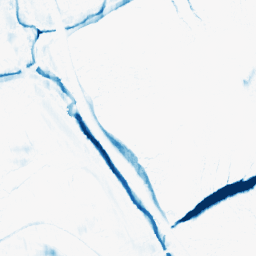
Category: morphological
Decomposition family: morphological_ellipse
Decomposition parameters: operation: closing
width: 20
height: 5
Upsampling method: regularized
Upsampling parameters: scale: 2
lambda_reg: 0.001
Upsampling scale: 2